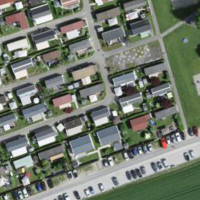
EUNIS habitat code: 53
Species observed at this site:
Lysimachia nummularia